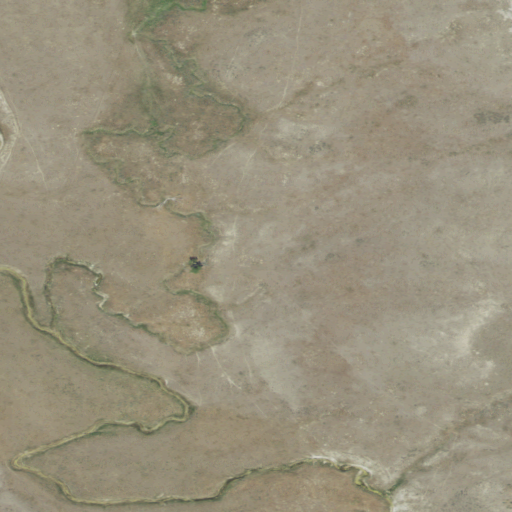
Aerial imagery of valley in Montana named Smith Coulee containing shrub, grassland, and herbaceous wetlands